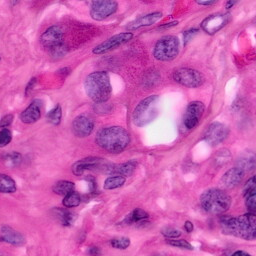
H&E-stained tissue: Pancreatic